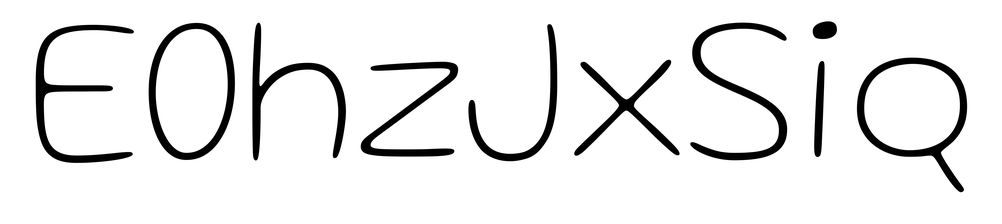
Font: Gluten_Thin